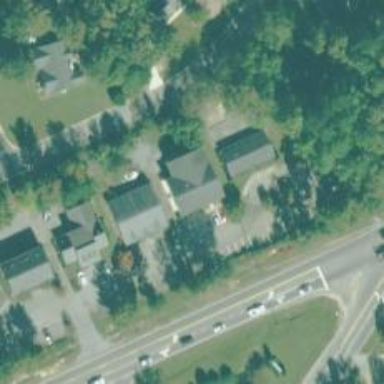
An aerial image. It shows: Hospice providing healthcare services.